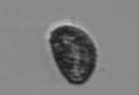
Label: Pseudochattonella_farcimen